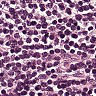
Metastatic tissue present: no